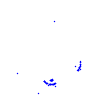
Particle: kaon